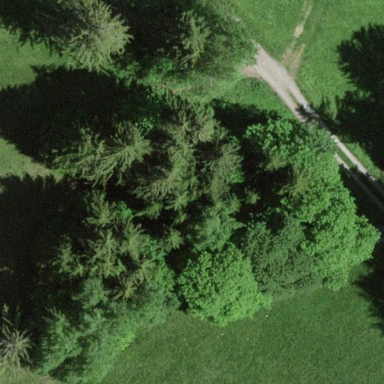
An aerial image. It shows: Forest area.